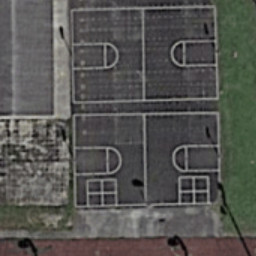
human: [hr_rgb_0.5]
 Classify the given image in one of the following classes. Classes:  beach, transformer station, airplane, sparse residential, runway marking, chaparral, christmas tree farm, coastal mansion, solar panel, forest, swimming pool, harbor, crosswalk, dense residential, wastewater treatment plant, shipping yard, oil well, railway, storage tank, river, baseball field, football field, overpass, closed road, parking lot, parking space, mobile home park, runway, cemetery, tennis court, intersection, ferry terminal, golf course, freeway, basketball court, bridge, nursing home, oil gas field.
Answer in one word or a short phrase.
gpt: basketball court